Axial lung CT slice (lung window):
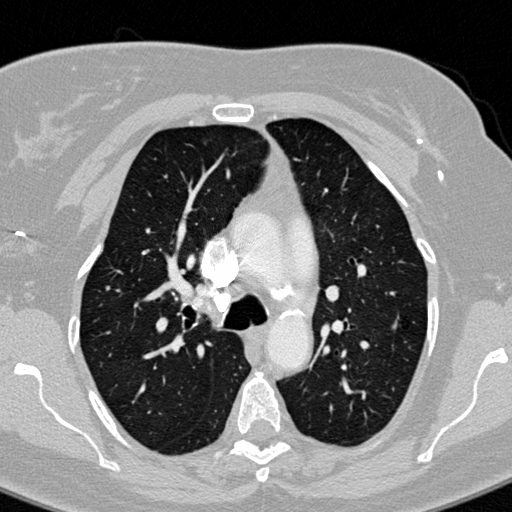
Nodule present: no